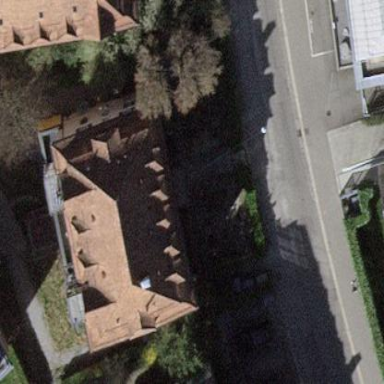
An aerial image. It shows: Building with hipped roof.